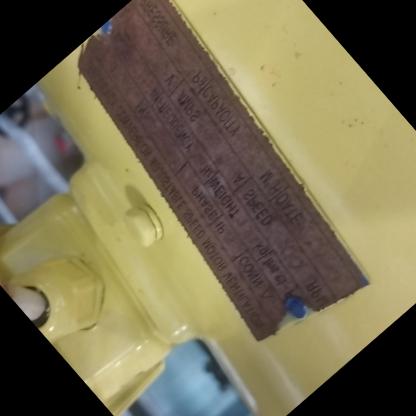
Klasa: tabliczka-znamionowa